Question: So I bought this book called <URL> online.
In the instructions it specifies to create a source file written in C++, the infamous "helo world". So I created my cpp file through sublime text editor and moved it to a file called MyPrograms in my C directory.
The code is as follows:
'''
#include <iostream>
using std::cout;
using std::endl;
int main()
{
cout << "hello world"<< endl ;
return 0 ;
}
'''
I have also tried:
#include
using namespace std;
'''
int main()
{
cout << "hello world"<< endl ;
return 0 ;
}
'''
Ok so I saved this file as hello.cpp in C:\MyPrograms.
Then here is where the error occurs....
I open cmd.
I do "c++"
I receive the message "c++: no input files".Which is what I'm supposed to recieve according to the book.
I proceed to do "cd\myprograms" to enter into the MyPrograms directory.
Once in that directory I do "c++ hello.cpp". According to the book this is supposed to compile my source file and create an executable file next to it. Instead I get a long error message that end in collect 2: 1d returned 1 exit status.
When I visit MyPrograms no executable file has been made next to the original cpp file.
I have also tried to do "c++ hello.cpp -o hello.exe" but it gives me the error again. All of this is done on the command prompt.
Please help :(
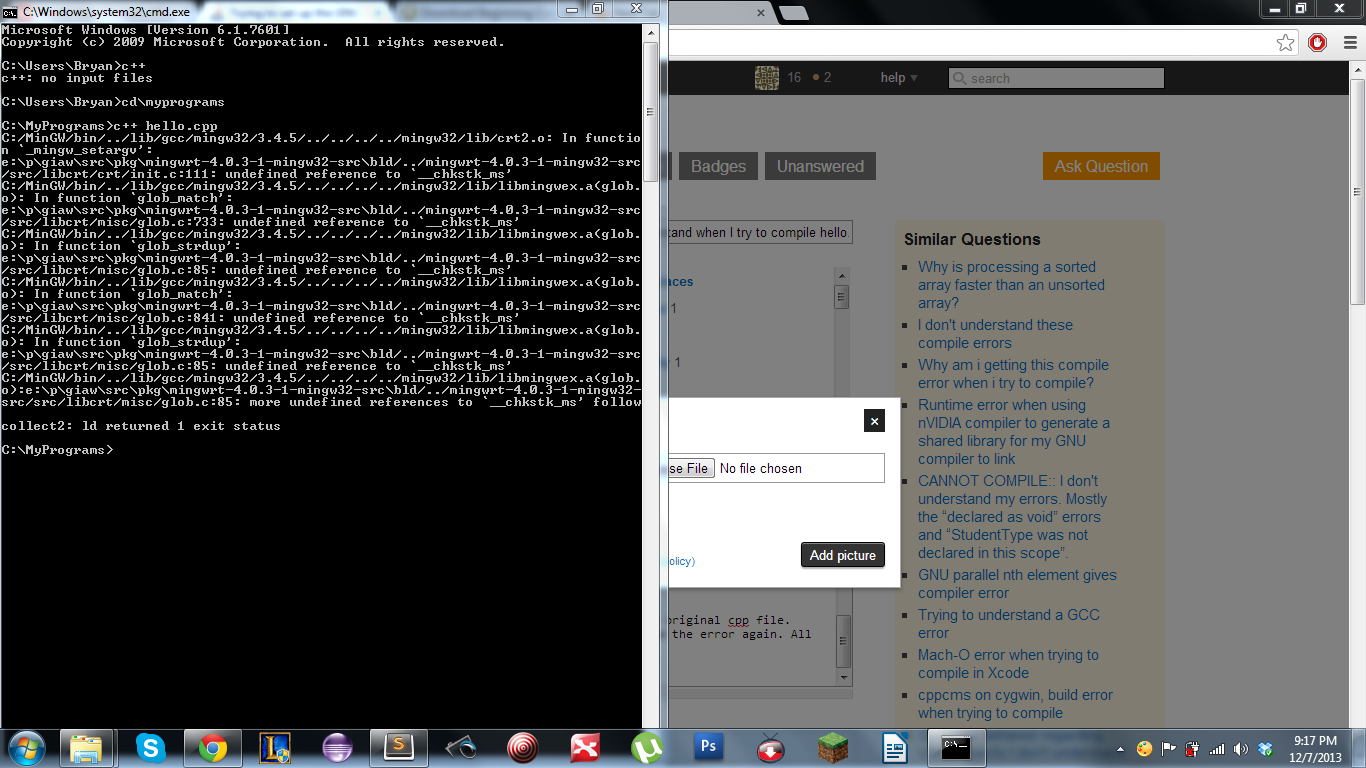
Answer: It looks to me like MinGW isn't installed properly.
First, it looks like you are trying to use version 4.0.3 but it may be conflicting with a version 3.4.5 that you installed previously (one in c:\mingw and the other in e:\p\giaw\src\pkg).
The latest version of MinGW is 4.7.2.1 which you can install from here: <URL>
But it looks like you're just starting out and it may be better to work with something that's better optimized for Windows (unless you're trying to compile Free Software). You can get a copy of Visual Studio Express for free here:
<URL>
There are older versions available as well if you scroll down (VSE 2010).